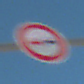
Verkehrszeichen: Ueberholverbot
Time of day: MorningAfternoon
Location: Outdoor (Special)
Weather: Clear
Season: NotSpecified
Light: Natural